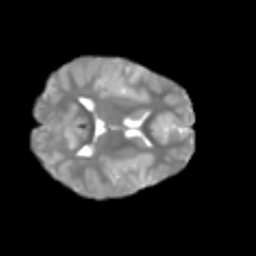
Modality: T2w
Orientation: axial
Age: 6
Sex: male
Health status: healthy